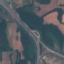
Land use / land cover class: Highway